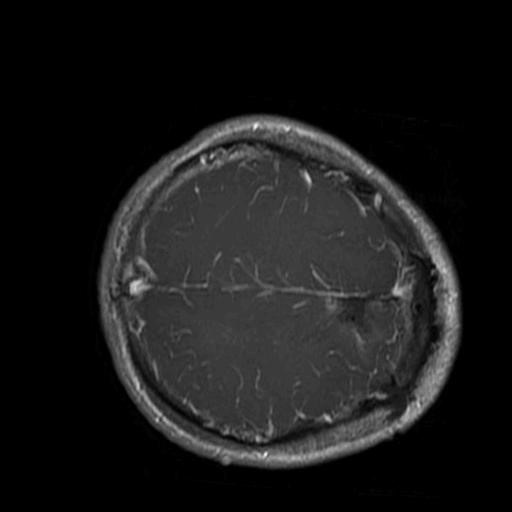
Label: brain_glioma